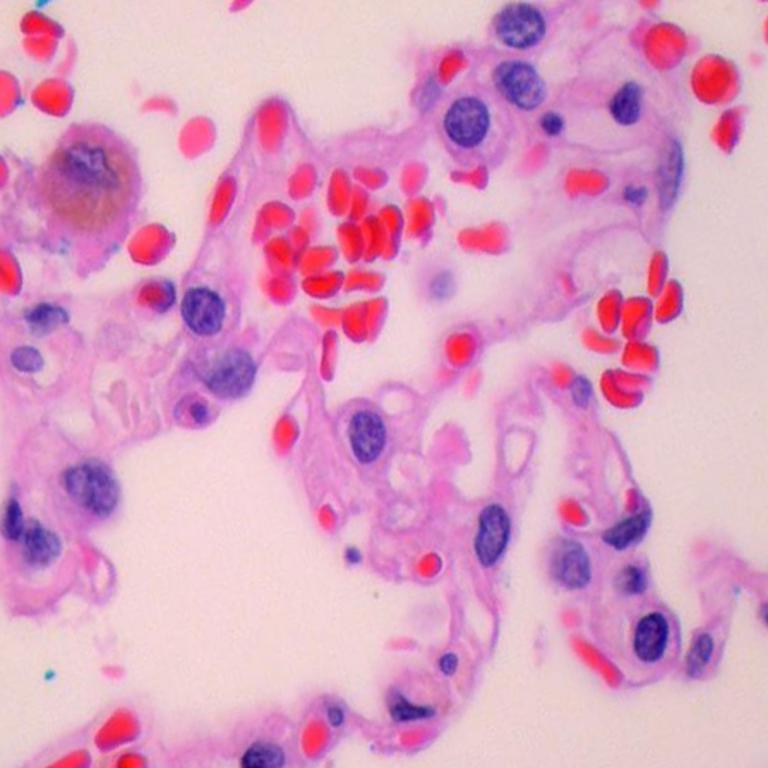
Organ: lung
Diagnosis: benign